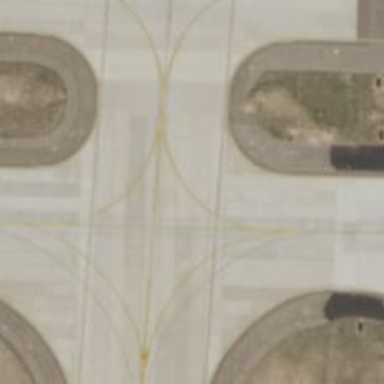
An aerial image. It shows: View of taxiway at the airport.